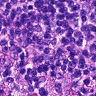
Metastatic tissue present: no